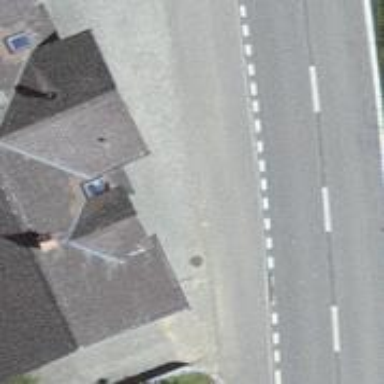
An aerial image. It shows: Bus stop along the road.